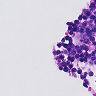
Metastatic tissue present: no